Question: I want to deploy a small web application with maven. I downloaded and configured tomcat and told IntelliJ to use it in Run/Debug config, as shown below.
I also configured it to build the artifact "war exploded".
The poblem is, every time I run the project, I get an error saying:
> Artifact JDBCTest:war: Server is not connected. Deploy is not
available.
<URL>
I could really use some advice.
.
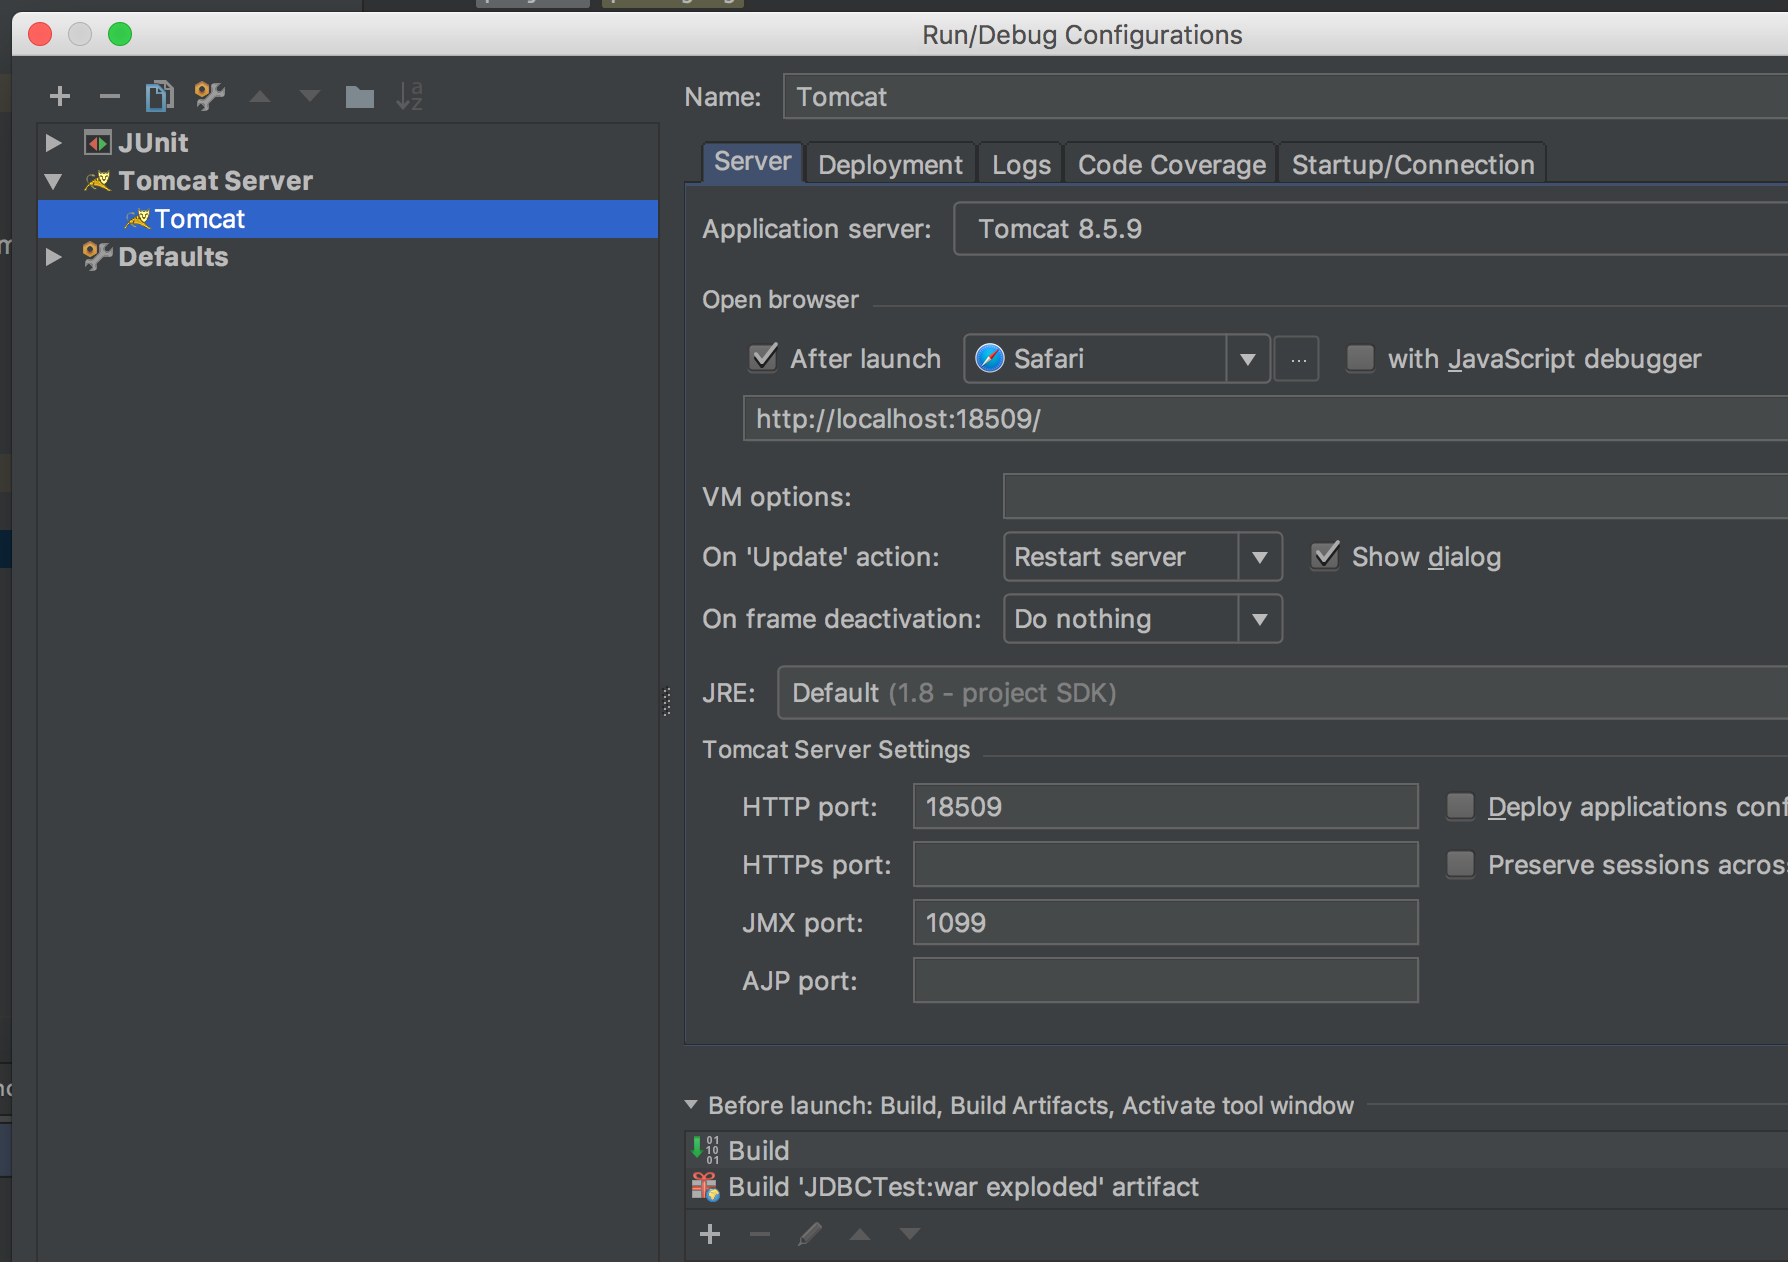
Answer: Because your source code structure is incorrect.
(1) Create folders structure:
'''
.
+-- pom.xml
+-- src/
| +-- main/
| | +-- java/
| | | +-- servlet/
| | | +-- ServletHome.java
| | +-- resources/
| +-- test/
| +-- java/
| +-- resources/
+-- webapp/
+-- WEB-INF/
| +-- web.xml
+-- hello.jsp
'''
<URL>
'''
package servlet;
import javax.servlet.ServletException;
import javax.servlet.annotation.WebServlet;
import javax.servlet.http.HttpServletRequest;
import javax.servlet.http.HttpServletResponse;
import java.io.IOException;
@WebServlet(name = "servlethome", urlPatterns = {"/servlethome"})
public class ServletHome extends javax.servlet.http.HttpServlet {
@Override
protected void doGet(HttpServletRequest req, HttpServletResponse resp) throws ServletException, IOException {
resp.getWriter().print("Hello World");
}
@Override
protected void doPost(HttpServletRequest req, HttpServletResponse resp) throws ServletException, IOException {
doGet(req, resp);
}
}
'''
You webapp can access at 'http://localhost:8080/servlethome'
If you want see directly at homepage change to 'urlPatterns = {"/"}'
(2) Add these line to pom.xml
'''
<dependency>
<groupId>javax.servlet</groupId>
<artifactId>javax.servlet-api</artifactId>
<version>3.1.0</version>
<scope>provided</scope>
</dependency>
'''
result:
<URL>